Interaction volume radius: 5 \u00c5
Interaction volume height: 25 \u00c5
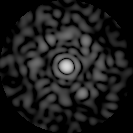
Disorder parameter: 0.8316